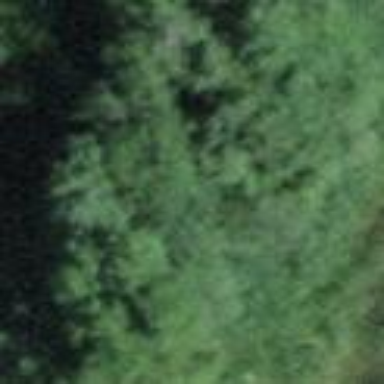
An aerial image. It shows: Forest area.